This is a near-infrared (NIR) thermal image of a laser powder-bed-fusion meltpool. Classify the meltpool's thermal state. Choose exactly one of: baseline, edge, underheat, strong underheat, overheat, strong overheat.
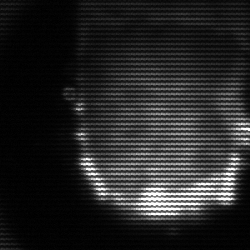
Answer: baseline